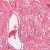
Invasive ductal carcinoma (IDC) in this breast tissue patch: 0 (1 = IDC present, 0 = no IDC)